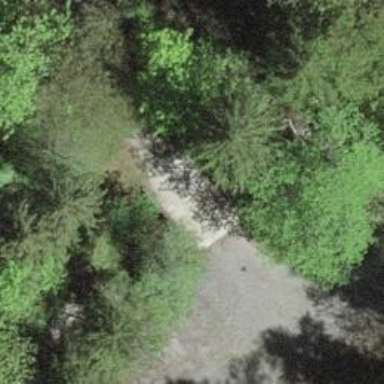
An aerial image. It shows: Track road with unpaved surface that crosses over bridge.